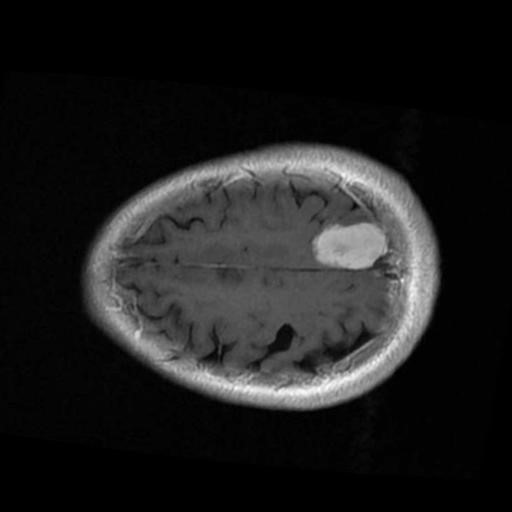
Label: brain_menin